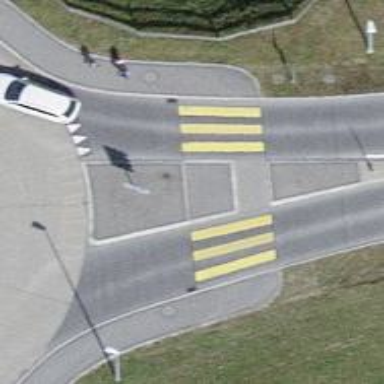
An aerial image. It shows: Footway with zebra crossing.